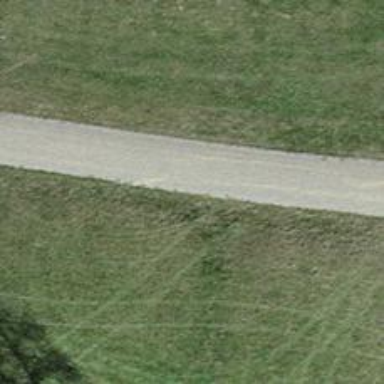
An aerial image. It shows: Track with grade2 pebblestone surface.